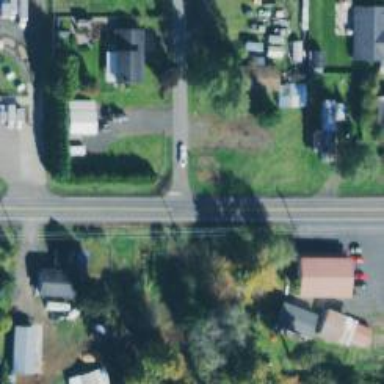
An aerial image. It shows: Stop road.